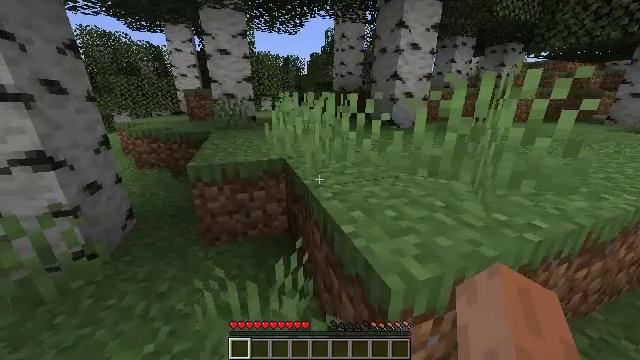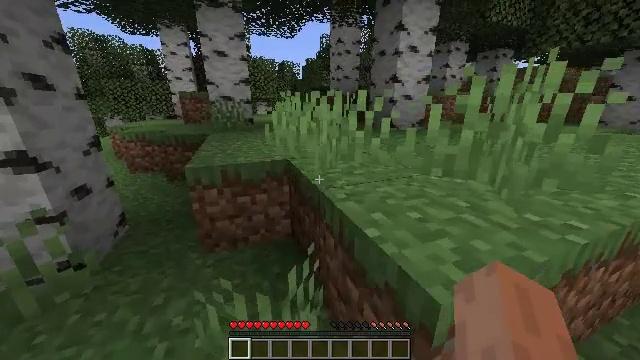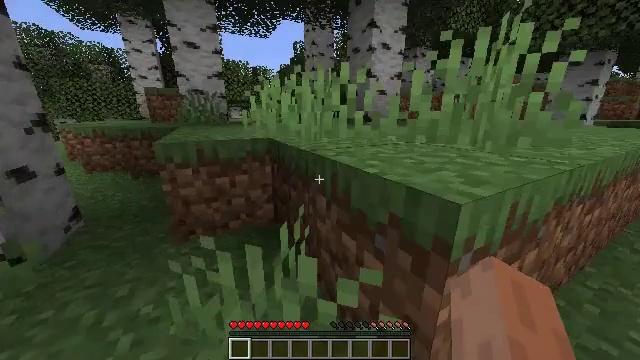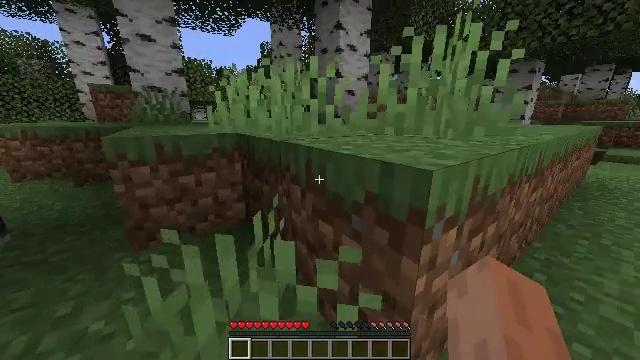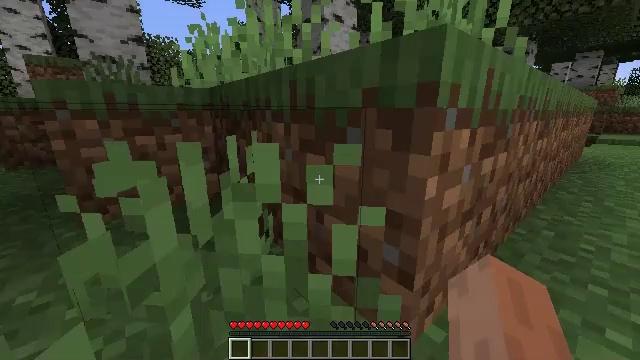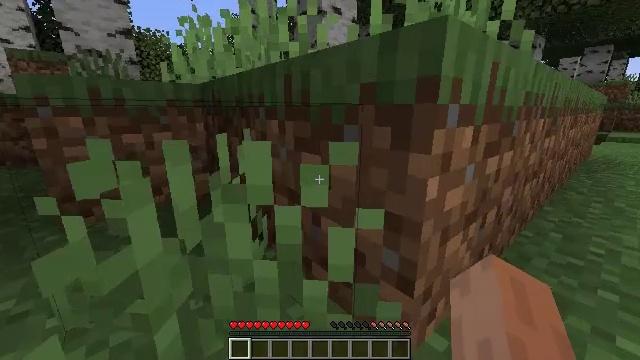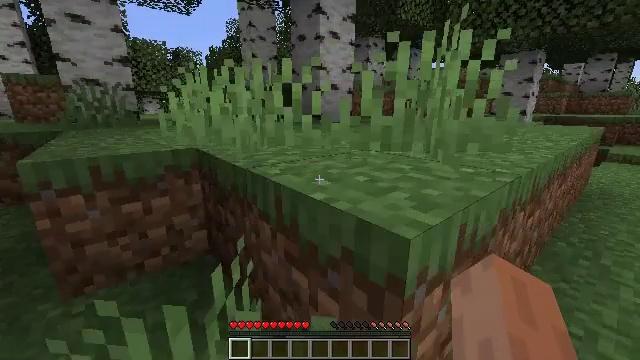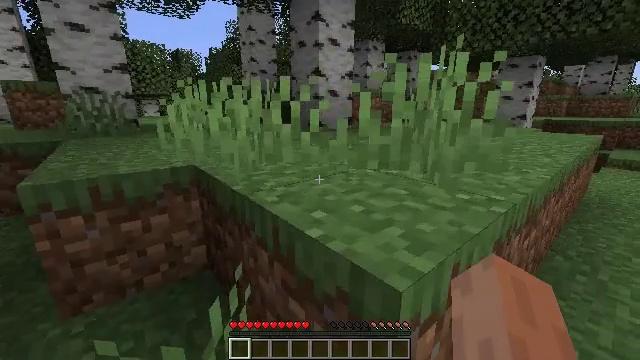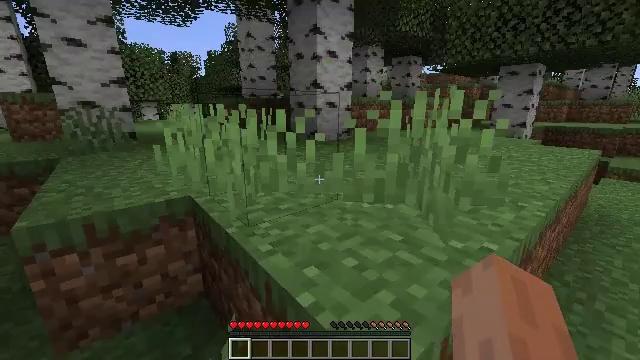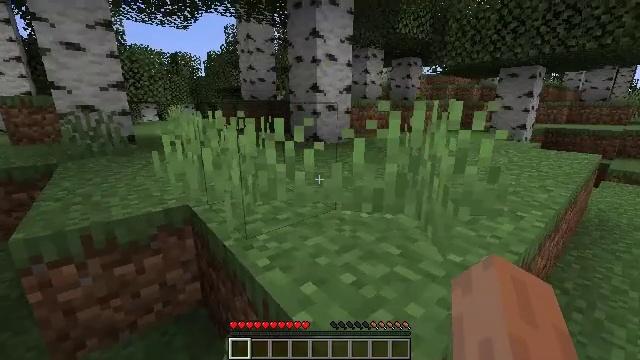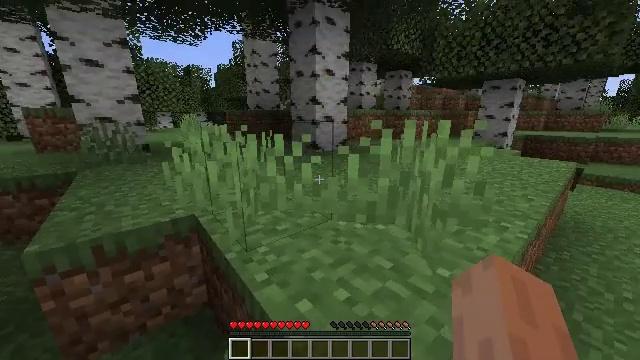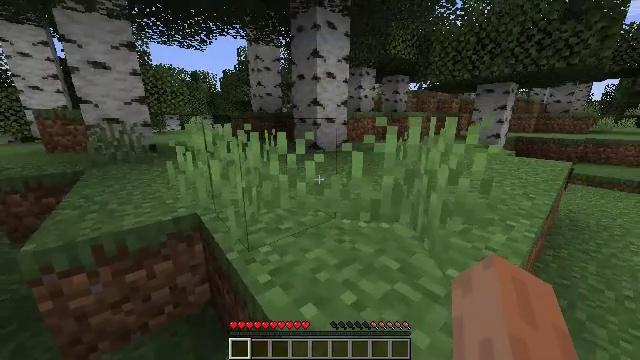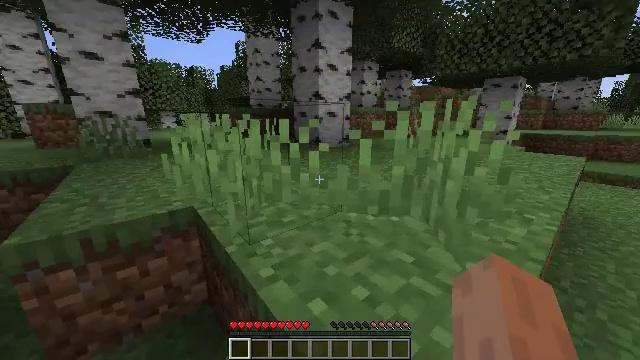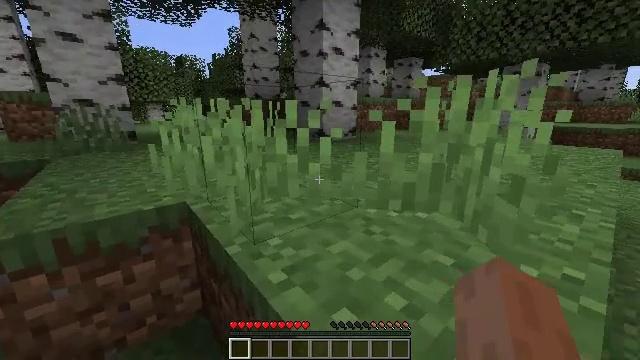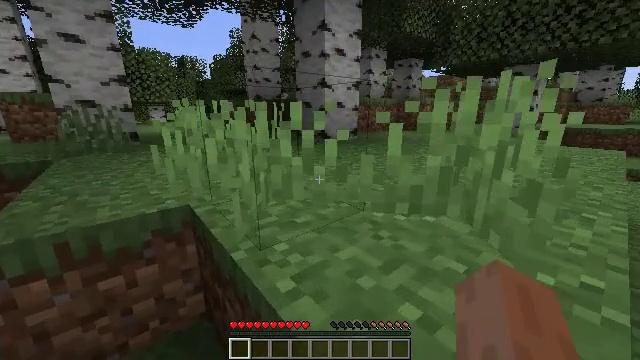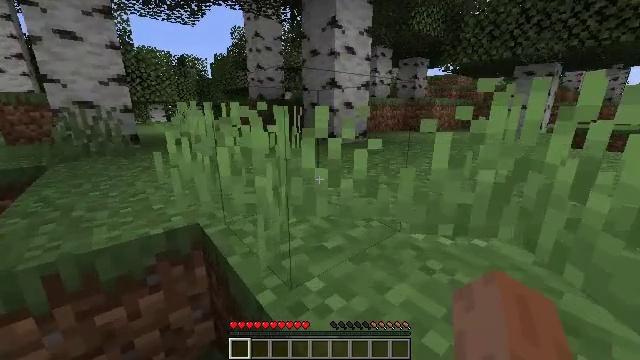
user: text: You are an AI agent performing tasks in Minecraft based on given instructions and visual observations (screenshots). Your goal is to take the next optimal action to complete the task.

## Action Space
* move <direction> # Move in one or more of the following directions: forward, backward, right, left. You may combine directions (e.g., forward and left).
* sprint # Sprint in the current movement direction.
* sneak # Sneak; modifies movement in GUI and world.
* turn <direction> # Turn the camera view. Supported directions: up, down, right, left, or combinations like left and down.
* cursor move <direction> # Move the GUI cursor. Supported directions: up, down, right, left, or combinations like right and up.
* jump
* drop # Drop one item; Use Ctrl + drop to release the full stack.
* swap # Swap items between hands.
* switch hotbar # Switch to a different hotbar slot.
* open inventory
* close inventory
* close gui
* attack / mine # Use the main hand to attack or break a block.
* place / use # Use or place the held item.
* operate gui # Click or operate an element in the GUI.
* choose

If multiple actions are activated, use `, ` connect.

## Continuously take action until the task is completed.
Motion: motion action
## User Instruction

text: Gather the peony by left-clicking.
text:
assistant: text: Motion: move forward, sprint, turn right and up
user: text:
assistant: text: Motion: move forward, sprint, turn right and up
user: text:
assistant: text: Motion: move forward, sprint, turn right, jump
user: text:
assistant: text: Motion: move forward, sprint, turn right, jump
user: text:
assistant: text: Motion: move forward, sprint, jump
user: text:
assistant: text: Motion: move forward, sprint, jump
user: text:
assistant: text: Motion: move forward, sprint, jump
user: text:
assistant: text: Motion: move forward, sprint
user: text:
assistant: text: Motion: move forward, sprint
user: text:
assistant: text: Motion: move forward, sprint
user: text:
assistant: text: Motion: move forward, sprint
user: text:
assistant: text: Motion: move forward, sprint
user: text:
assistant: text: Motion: move forward, sprint
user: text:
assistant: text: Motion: move forward, sprint
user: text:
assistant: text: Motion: move forward, sprint
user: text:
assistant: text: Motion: move forward, sprint, jump
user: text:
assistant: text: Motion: move forward, sprint, jump
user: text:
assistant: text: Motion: move forward, sprint, jump
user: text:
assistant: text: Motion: move forward, sprint, jump
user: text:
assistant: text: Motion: move forward, sprint, jump
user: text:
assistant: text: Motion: move forward, sprint
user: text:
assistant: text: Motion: move forward, sprint
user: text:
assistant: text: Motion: move forward, sprint
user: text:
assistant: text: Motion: move forward, sprint
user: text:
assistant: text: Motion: move forward, sprint
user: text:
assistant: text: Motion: move forward, sprint
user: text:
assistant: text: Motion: move forward, sprint
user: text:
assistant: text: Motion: move forward, sprint
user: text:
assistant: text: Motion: move forward, sprint
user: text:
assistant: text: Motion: move forward, sprint